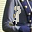
Label: 3